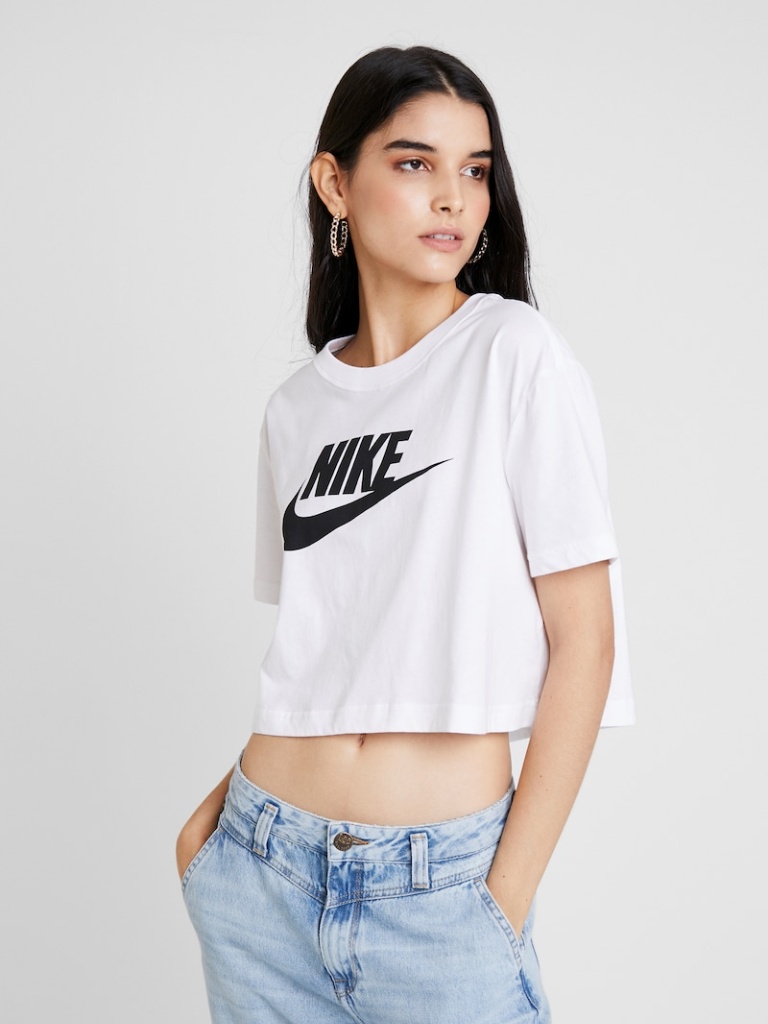
cotton relaxed short sleeve cropped length Untucked crew t-shirt